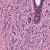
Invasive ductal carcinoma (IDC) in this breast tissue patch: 1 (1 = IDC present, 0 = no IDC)